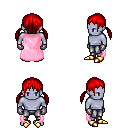
a pixel art fantasy rpg character, male body template, dark elf, purple skin, pink cape, metal pants, red twin-tailed hairstyle, metal gloves, gold boots, four views (front, back, left, right), 2x2 character sprite sheet, small pixel art, hard edges, no anti-aliasing